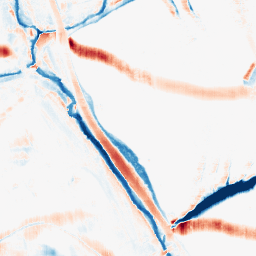
Category: morphological
Decomposition family: morphological_rect
Decomposition parameters: operation: average
width: 10
height: 20
Upsampling method: quadratic
Upsampling parameters: scale: 8
Upsampling scale: 8